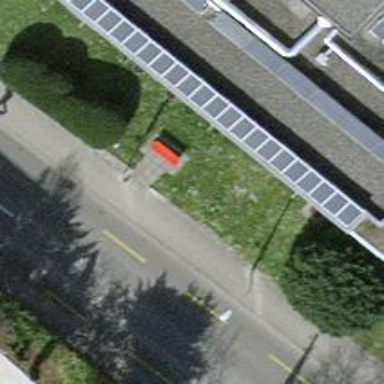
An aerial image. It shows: Bench.